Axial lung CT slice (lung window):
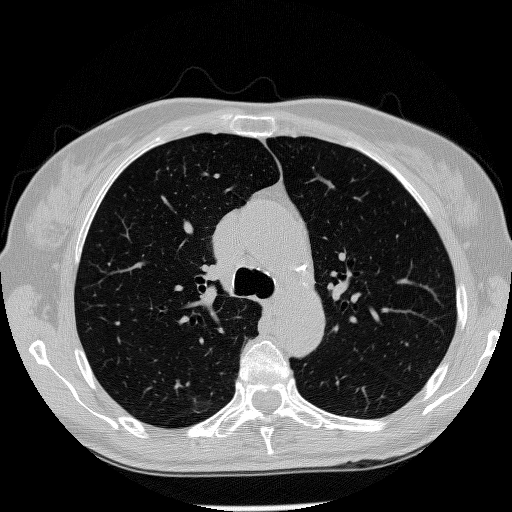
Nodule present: no